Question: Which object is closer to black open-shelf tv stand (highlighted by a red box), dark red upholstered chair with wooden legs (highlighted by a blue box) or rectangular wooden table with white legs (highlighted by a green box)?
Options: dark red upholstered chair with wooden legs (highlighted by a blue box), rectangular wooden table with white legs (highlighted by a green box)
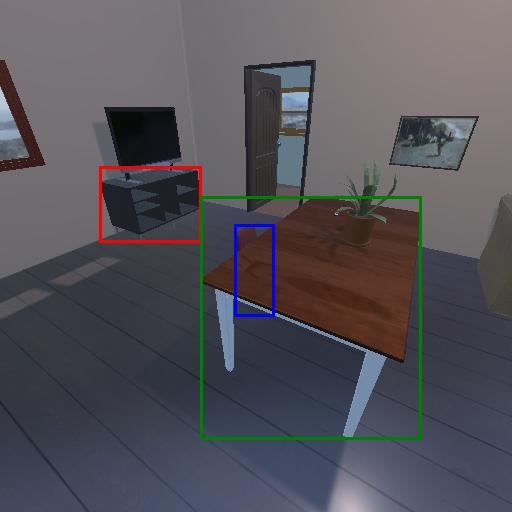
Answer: dark red upholstered chair with wooden legs (highlighted by a blue box)